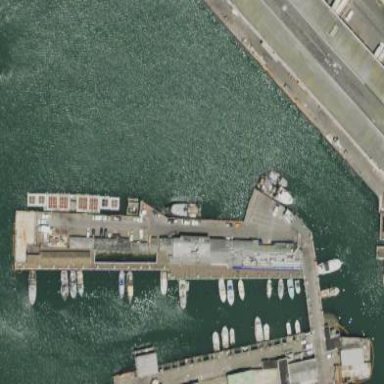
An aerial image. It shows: Man-made pier.